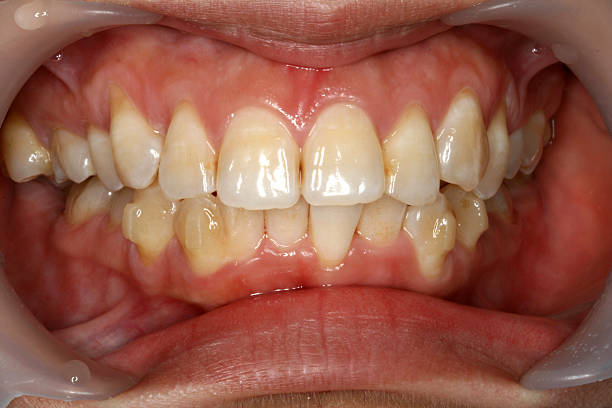
Condition: Calculus